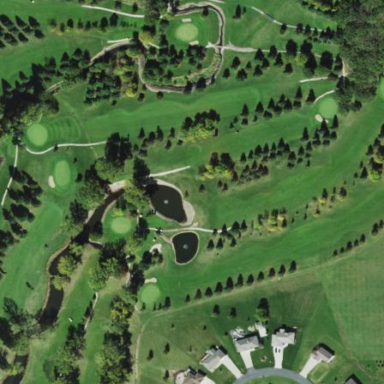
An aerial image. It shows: Golf course surrounded by greenery.